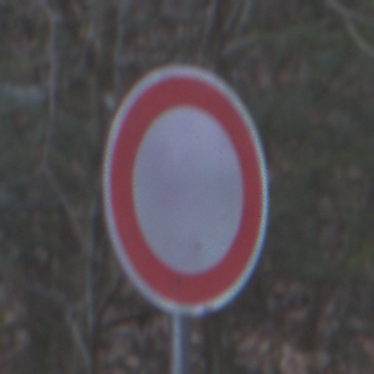
Verkehrszeichen: VerbotFahrzeugeAllerArt
Umgebung: Outdoor, Nature
Tageszeit: MorningAfternoon
Wetter: Overcast
Licht: Natural
Jahreszeit: Winter
Kontrast: LowContrast